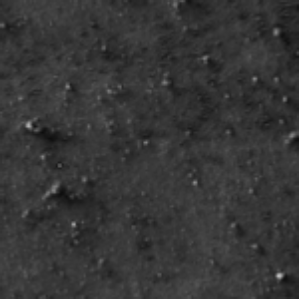
Label: frost